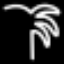
Label: palm tree